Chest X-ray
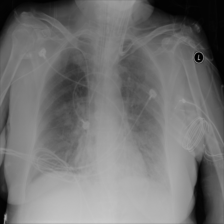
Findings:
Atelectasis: negative
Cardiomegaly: negative
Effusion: negative
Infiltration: negative
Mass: negative
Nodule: negative
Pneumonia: negative
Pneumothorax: negative
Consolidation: negative
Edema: negative
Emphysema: negative
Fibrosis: negative
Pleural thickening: negative
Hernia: negative